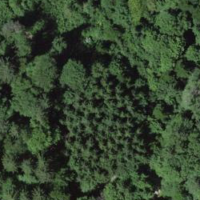
EUNIS habitat code: 41
Species observed at this site:
Lysimachia nemorum